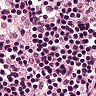
Metastatic tissue present: no